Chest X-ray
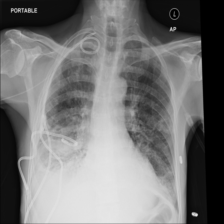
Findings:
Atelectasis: negative
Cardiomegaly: negative
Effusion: negative
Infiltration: negative
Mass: negative
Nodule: negative
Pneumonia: negative
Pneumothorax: negative
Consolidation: positive
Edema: negative
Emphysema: negative
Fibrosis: negative
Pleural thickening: positive
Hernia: negative